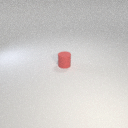
small red rubber cylinder